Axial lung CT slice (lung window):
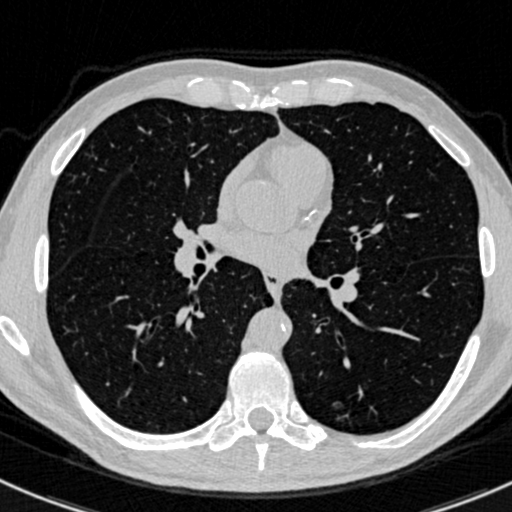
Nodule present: no